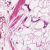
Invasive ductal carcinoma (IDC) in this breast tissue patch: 0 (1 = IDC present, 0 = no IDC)